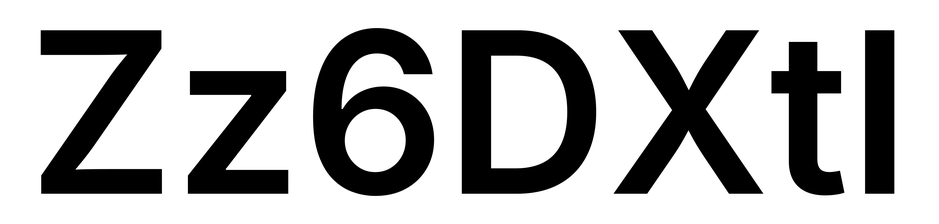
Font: Inter_SemiBold